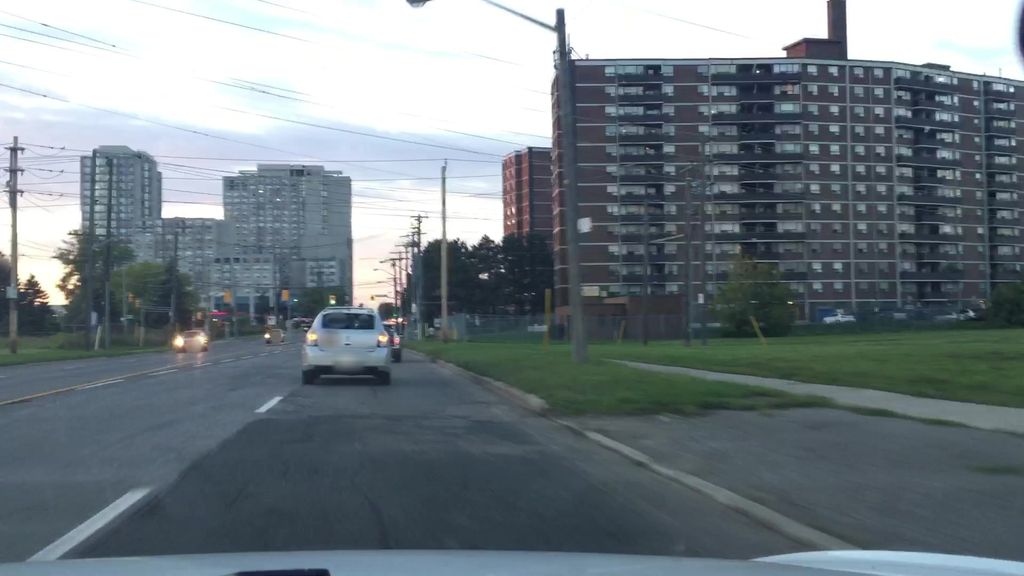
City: toronto